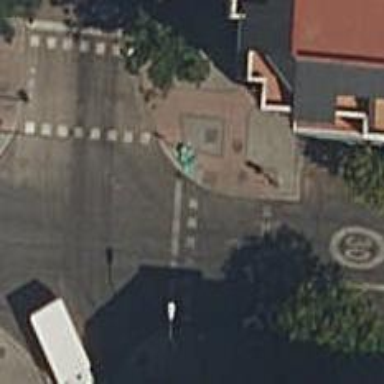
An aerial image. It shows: Road crossing with traffic signals.